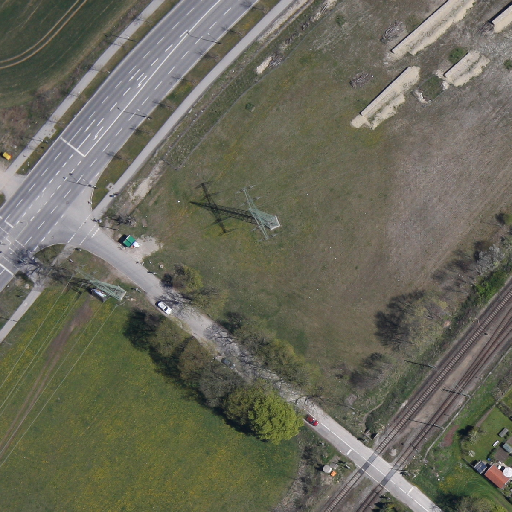
Referring expression: paved road along with tree